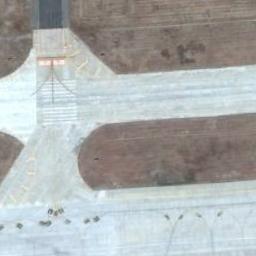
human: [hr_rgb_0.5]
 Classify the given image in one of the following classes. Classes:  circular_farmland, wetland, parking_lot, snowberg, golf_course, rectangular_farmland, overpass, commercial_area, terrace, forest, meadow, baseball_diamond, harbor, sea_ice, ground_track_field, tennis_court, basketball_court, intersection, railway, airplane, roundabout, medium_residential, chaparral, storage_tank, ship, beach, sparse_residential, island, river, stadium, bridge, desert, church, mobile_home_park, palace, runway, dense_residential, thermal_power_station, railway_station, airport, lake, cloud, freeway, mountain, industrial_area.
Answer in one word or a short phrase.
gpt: runway